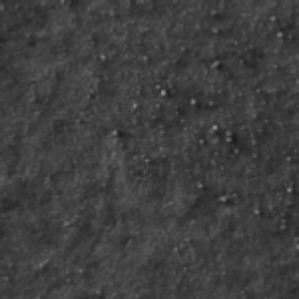
Label: frost